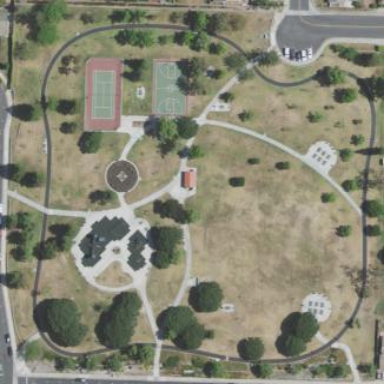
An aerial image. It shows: Park.